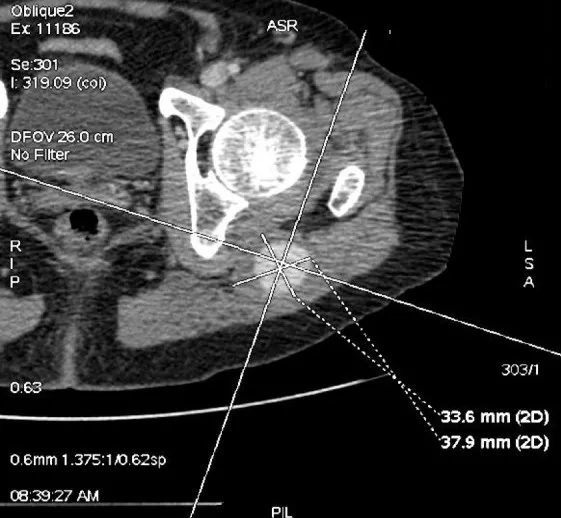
Angiotomografia em corte axial evidenciando o diametro (37,9 x 33,6 mm) do aneurisma da arteria isquiatica persistente.
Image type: radiology (ct)